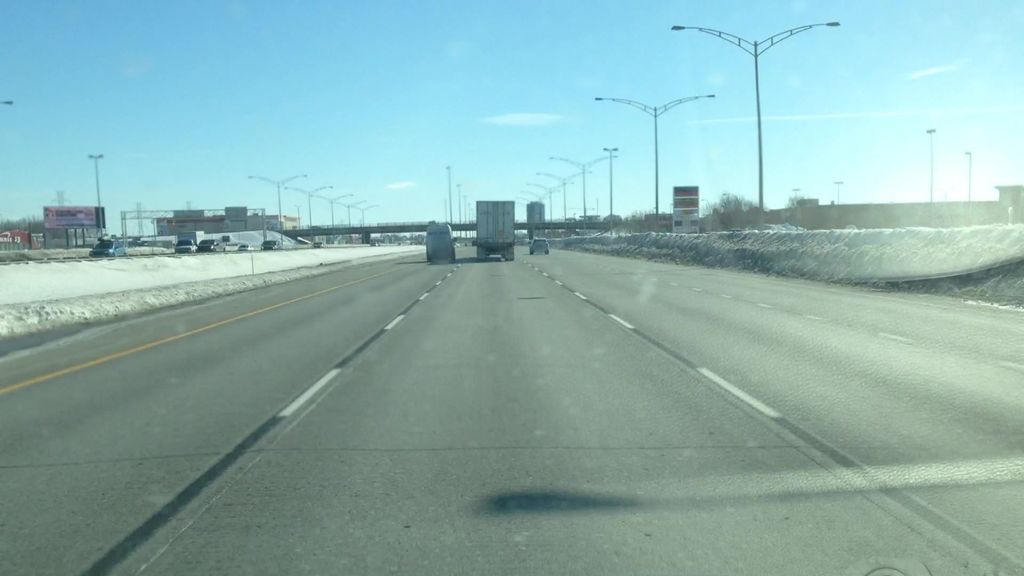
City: montreal